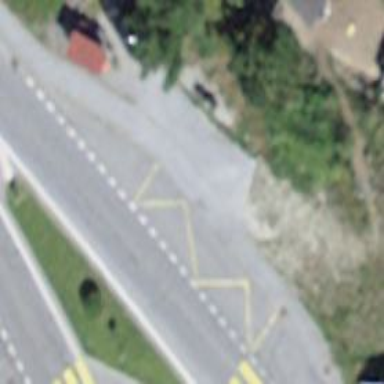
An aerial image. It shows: Bus stop with sheltered platform for public transport.